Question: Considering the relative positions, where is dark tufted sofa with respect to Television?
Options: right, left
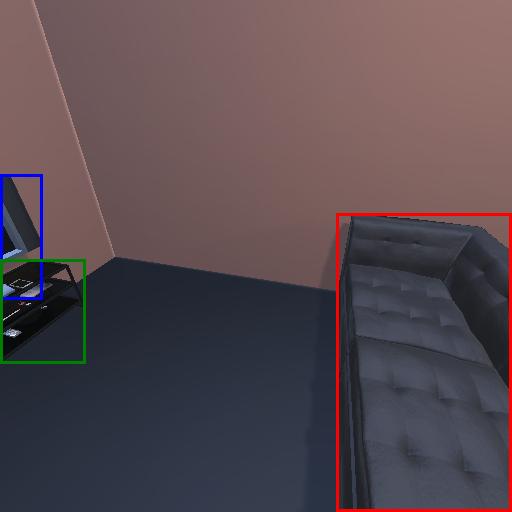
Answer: right